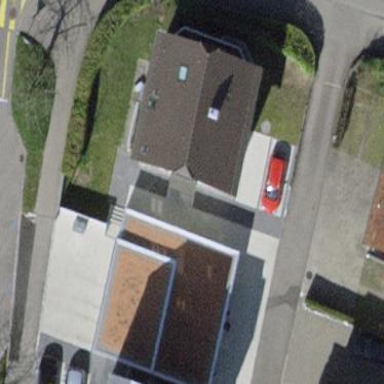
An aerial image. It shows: Image showing building with apartments.